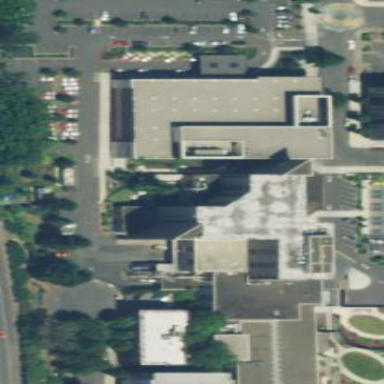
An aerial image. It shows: Clinic building offering healthcare services.